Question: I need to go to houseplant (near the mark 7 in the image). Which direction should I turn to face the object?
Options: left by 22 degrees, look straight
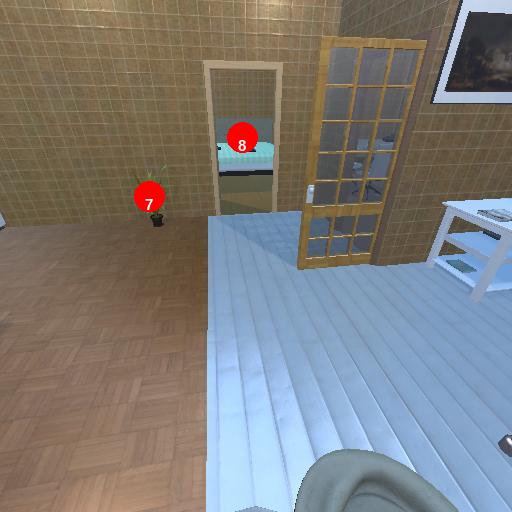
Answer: left by 22 degrees